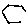
Label: hexagon